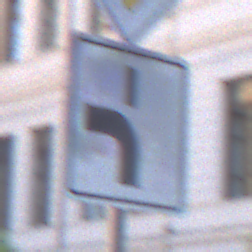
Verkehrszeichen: VerlaufVorfahrtsstrasse5
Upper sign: Vorfahrtsstrasse
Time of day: SunriseSunset
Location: Outdoor (Urban)
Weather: PartlyCloudy
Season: NotSpecified
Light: Natural